Chest X-ray:
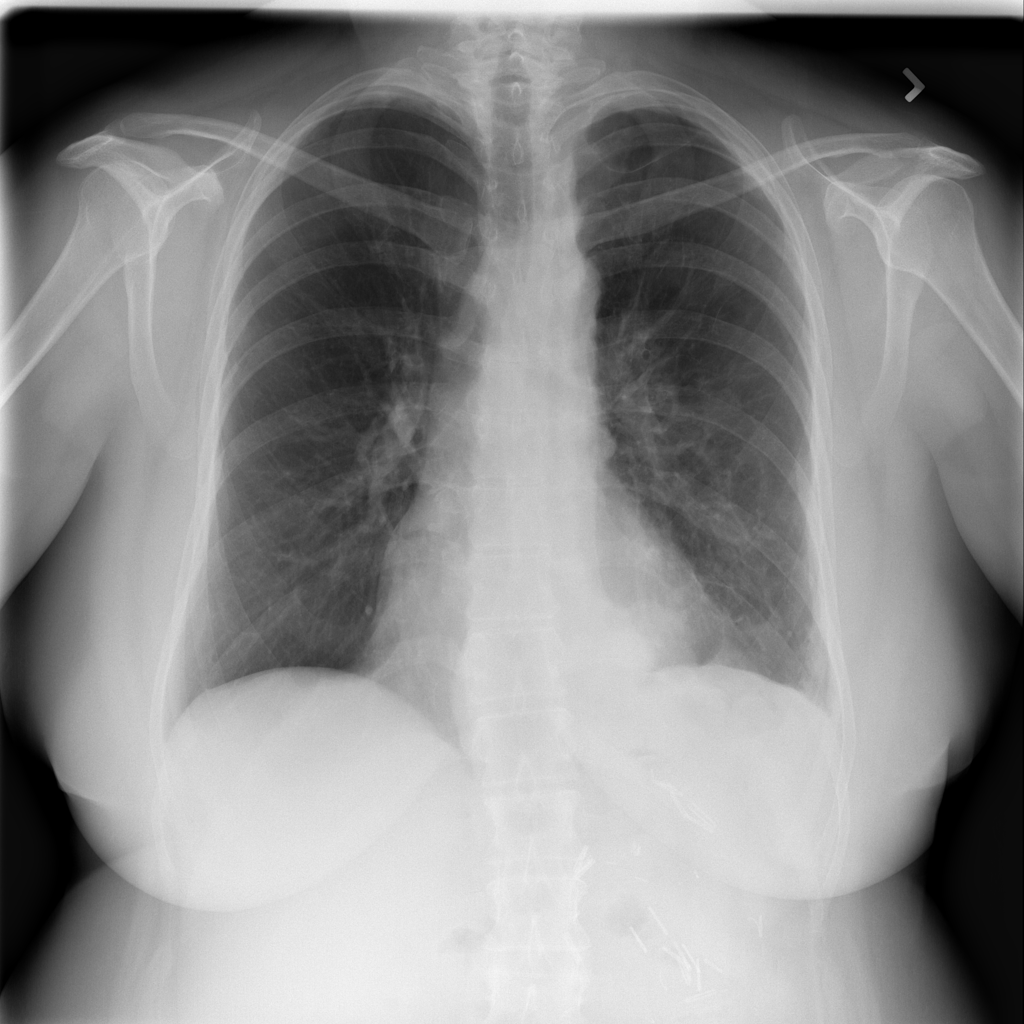
Findings: Nodule, Mass, Pleural Thickening, Cardiomegaly
No abnormal finding: no